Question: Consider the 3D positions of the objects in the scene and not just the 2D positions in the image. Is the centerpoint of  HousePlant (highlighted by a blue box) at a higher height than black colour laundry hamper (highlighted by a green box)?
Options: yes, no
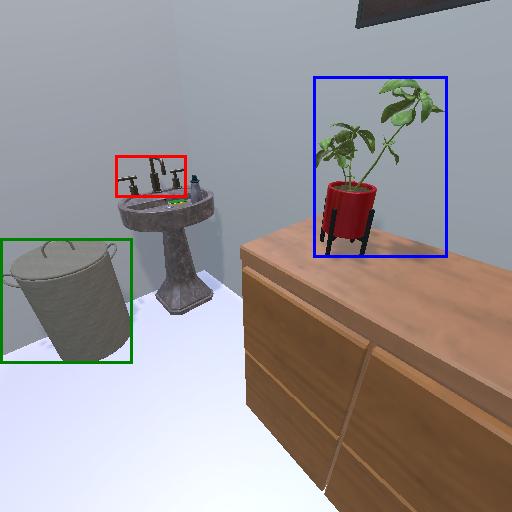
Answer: yes